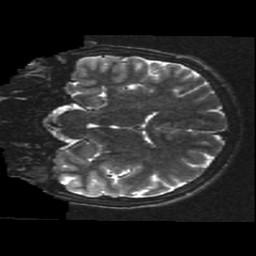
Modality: T2w
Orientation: coronal
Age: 15
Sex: male
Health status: ill
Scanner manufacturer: ge
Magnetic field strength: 3 T
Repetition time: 7.5 s
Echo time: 0.1015 s